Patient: sex M, age 35
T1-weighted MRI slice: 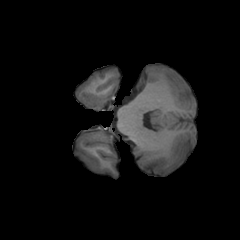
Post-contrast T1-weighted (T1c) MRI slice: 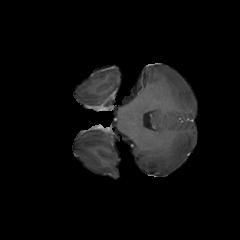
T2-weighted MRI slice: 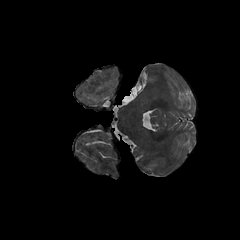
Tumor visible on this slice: no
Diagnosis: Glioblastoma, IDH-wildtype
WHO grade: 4